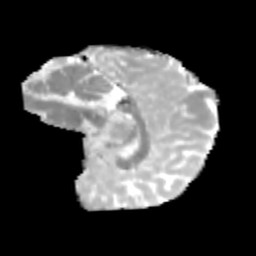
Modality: MD
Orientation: sagittal
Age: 9
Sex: male
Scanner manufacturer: siemens
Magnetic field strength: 3 T
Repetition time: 3.8 s
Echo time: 0.07 s